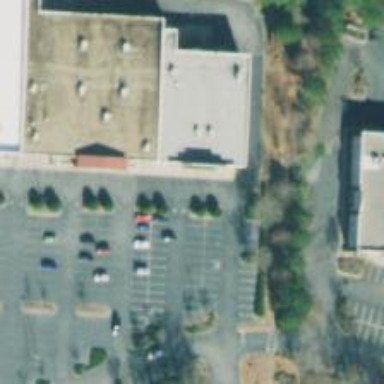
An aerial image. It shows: Building.